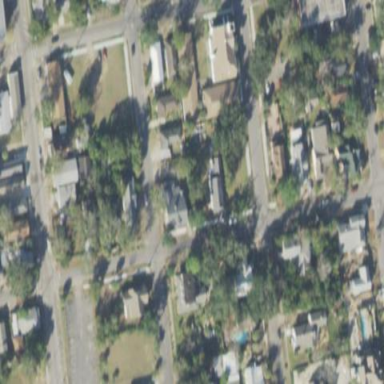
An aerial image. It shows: Residential area composed of single-family homes.